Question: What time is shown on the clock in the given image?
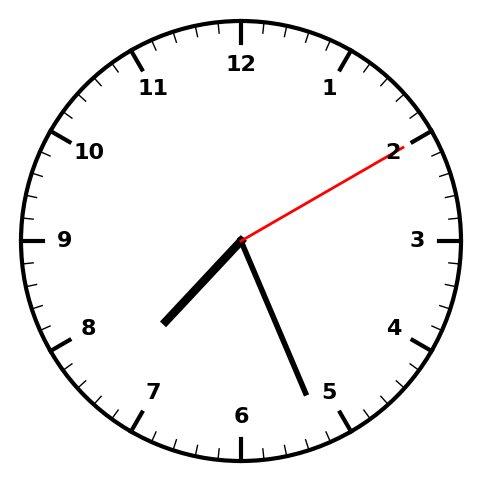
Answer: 07:26:10